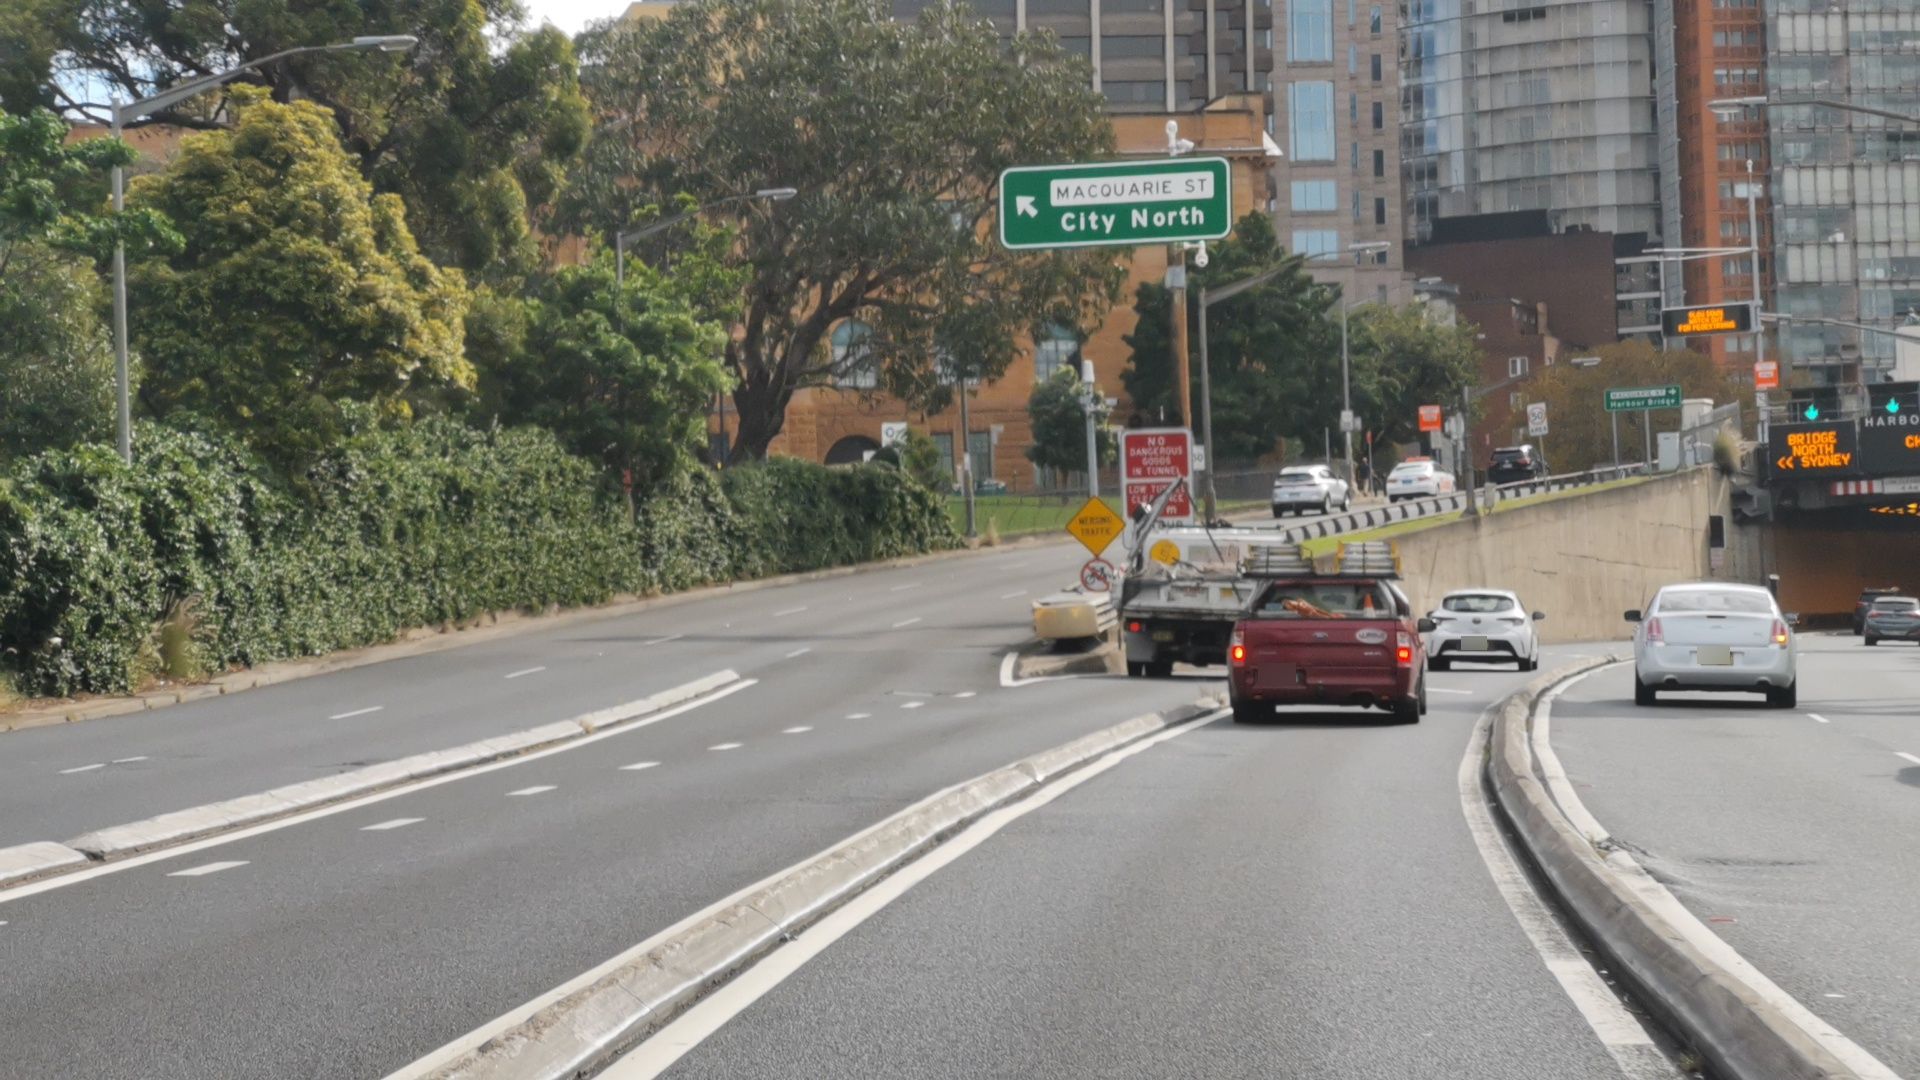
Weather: clear
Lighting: day
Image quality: good
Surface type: driving surface
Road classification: motorway_link, primary_link
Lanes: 2, 1
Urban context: urban centre
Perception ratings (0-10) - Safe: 3.12, Lively: 5.79, Beautiful: 4.4, Boring: 1.05, Depressing: 3.27, Wealthy: 5.13